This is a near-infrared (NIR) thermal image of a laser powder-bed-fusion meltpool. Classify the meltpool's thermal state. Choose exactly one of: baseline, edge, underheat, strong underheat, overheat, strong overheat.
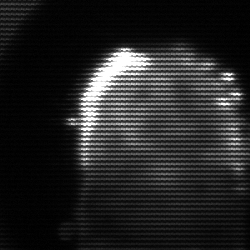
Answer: baseline